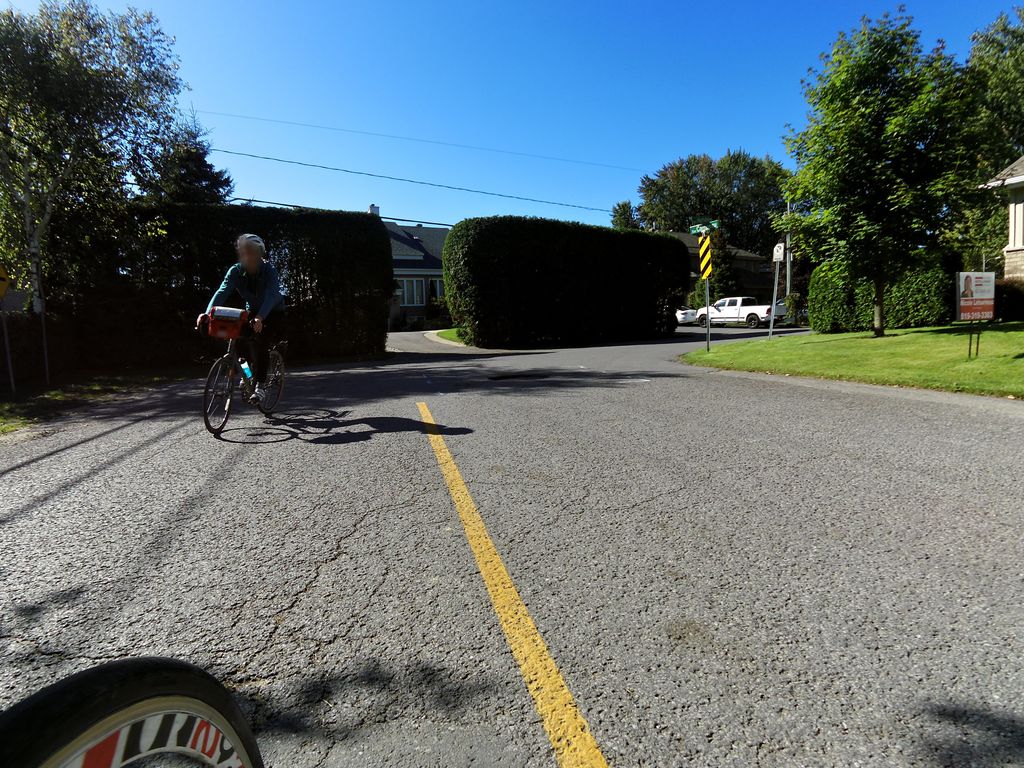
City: ottawa-gatineau